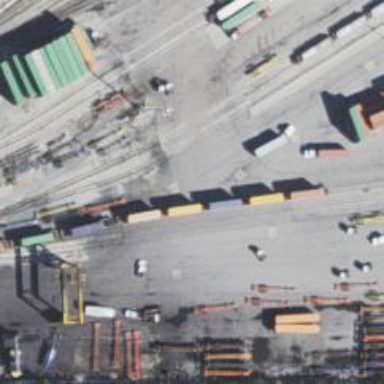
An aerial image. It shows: Railway yard used for servicing trains.